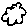
Label: cloud